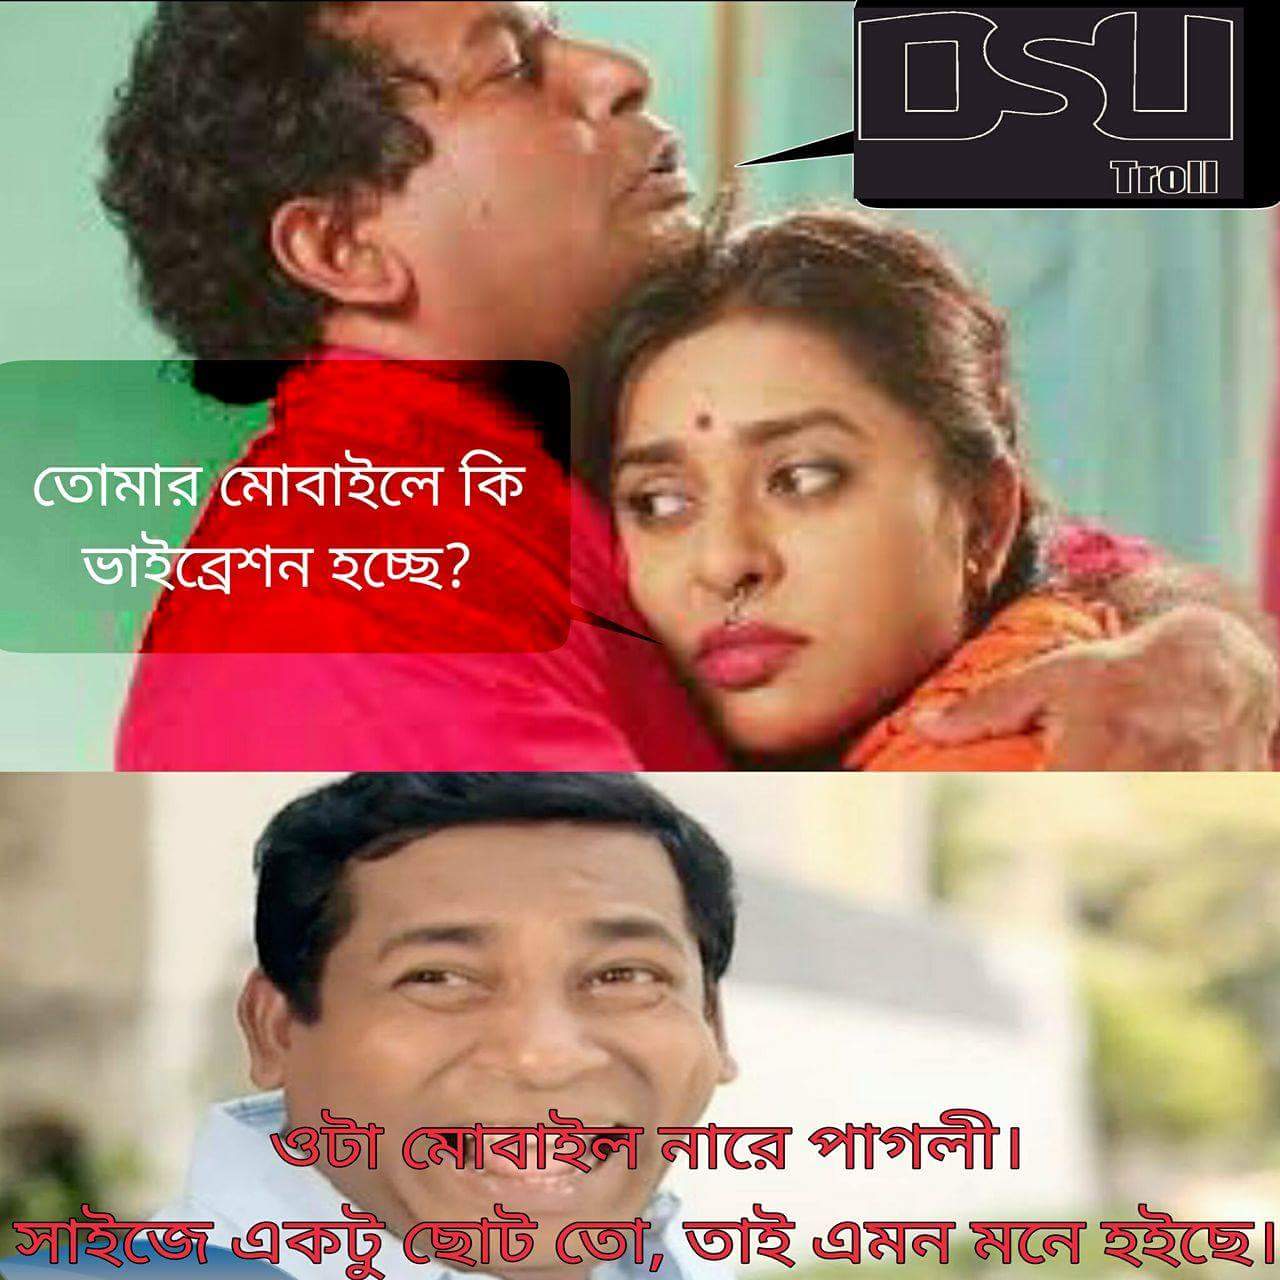
Caption: তোমার মোবাইলে কি ভাইব্রেশন হচ্ছে ?     ওটা মোবাইল নারে পাগলী ।   সাইজে একটু ছোট তো , তাই এমন মনে হইছে ।
Label: non-hate